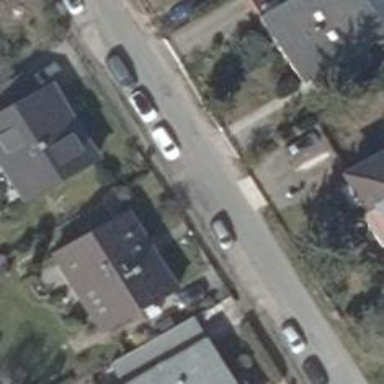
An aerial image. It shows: Residential road with concrete surface.